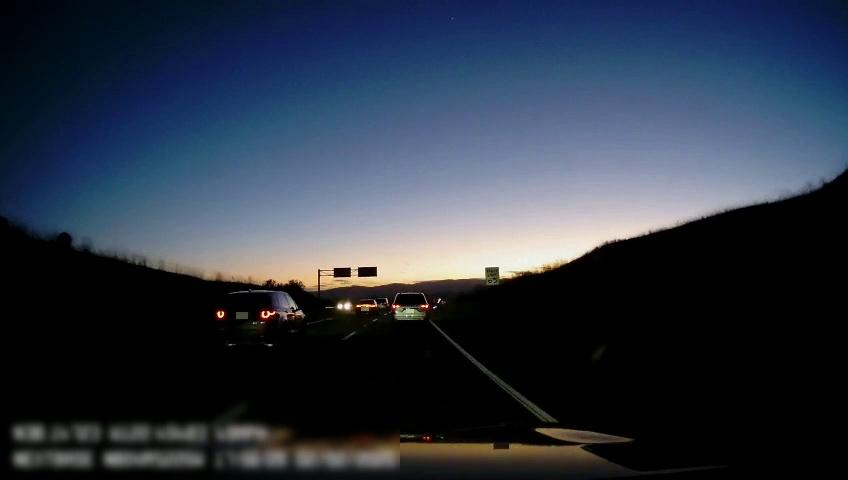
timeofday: Dusk/Dawn/Twilight
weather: Sunny
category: Drivable Space
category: Vehicles | Car
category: Vehicles | Car
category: Vehicles | SUV
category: Vehicles | SUV
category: Vehicles | Car
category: Lanes | Alternate Lane
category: Lanes | Current Lane
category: Lanes | Current Lane
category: Traffic | Signs